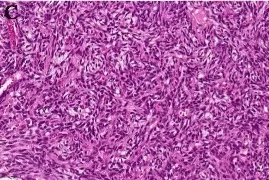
Surrounding bone trabeculae were irregular in size and shape with wide osteoid seams and foci of hyaline cartilage, showing enchondral ossification (b, c).
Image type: pathology (h&e)